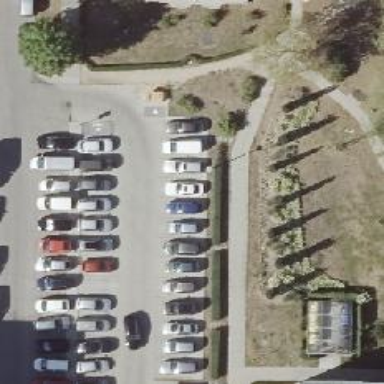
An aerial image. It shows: Sidewalk along the footway.